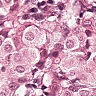
Metastatic tissue present: yes